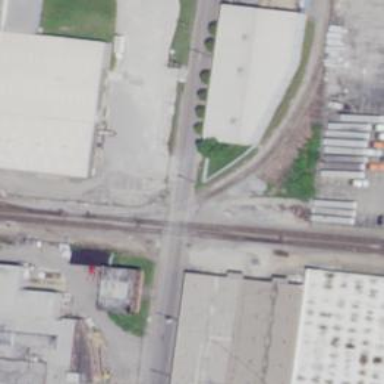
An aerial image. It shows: Level crossing with lights at railway intersection.